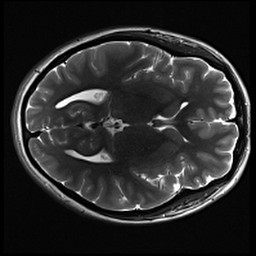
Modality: inplaneT2
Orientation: axial